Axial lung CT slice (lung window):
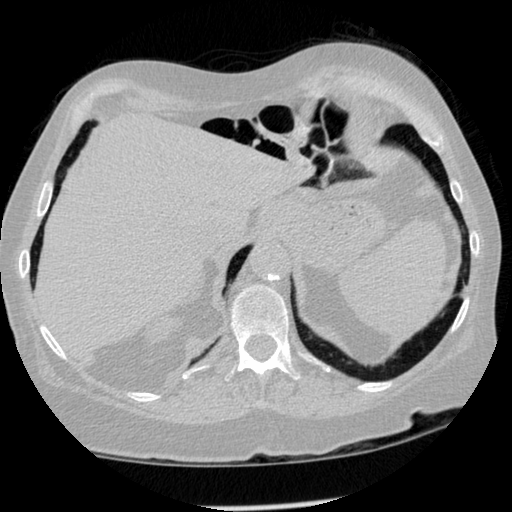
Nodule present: no